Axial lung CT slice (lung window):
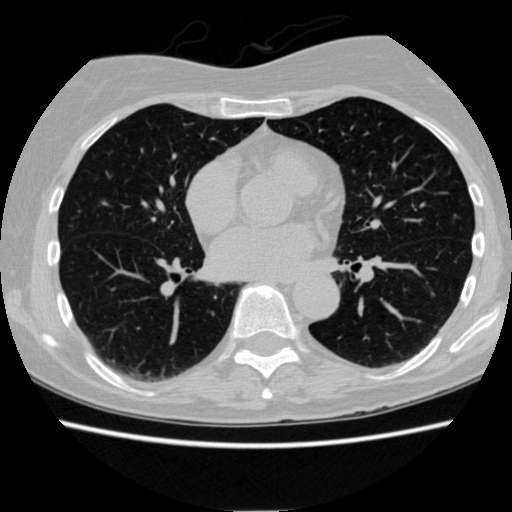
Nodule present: yes
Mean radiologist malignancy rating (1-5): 1